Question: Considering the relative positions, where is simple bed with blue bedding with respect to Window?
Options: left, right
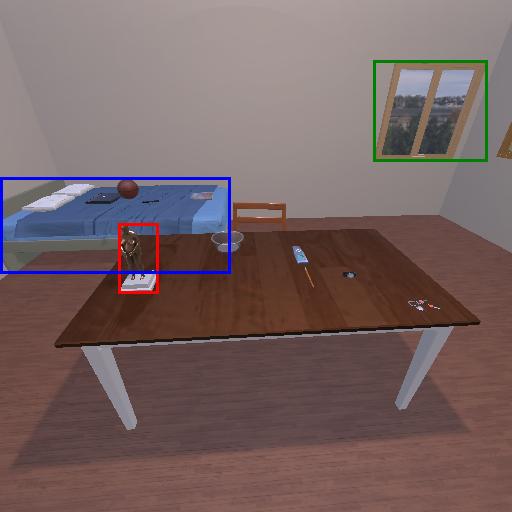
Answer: left